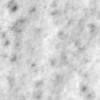
Label: no_change